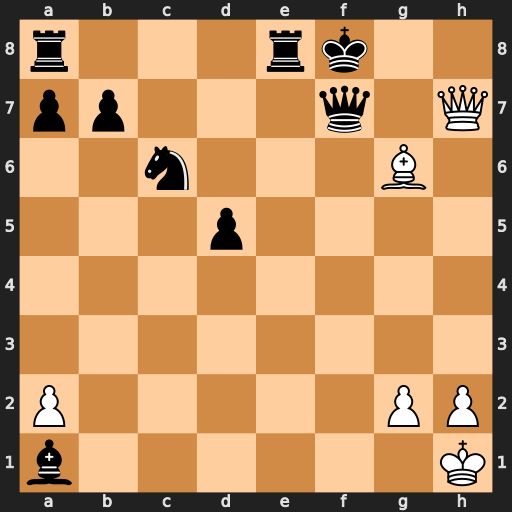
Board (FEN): r3rk2/pp3q1Q/2n3B1/3p4/8/8/P5PP/b6K
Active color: w
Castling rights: -
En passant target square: -
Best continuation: Qxf7#